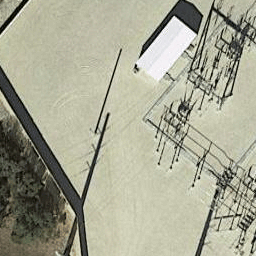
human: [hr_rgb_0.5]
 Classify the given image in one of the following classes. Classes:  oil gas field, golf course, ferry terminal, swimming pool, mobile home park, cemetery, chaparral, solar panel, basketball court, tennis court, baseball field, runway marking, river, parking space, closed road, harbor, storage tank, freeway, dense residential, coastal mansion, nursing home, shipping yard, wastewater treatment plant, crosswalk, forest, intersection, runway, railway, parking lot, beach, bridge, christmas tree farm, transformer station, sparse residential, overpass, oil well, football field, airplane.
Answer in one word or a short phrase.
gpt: transformer station